Question: I'm in the course of developing a metronome for iPad. I'm using for the metronomeArm animation, for sound and a for dragging the metronomeWeight on the metronomeArm.
My problem is that I don't know how to update the bpm by dragging the weight using the pan. For now I have this : 'metronomeWeight.center.y' is 240 and the default bpm for this position is 80.The weight goes from top 140 to a maximum of 450. I have implemented this method but it is not correct :
'''
-(void)updateBPM
{
CGFloat weightYPosition = metronomeWeight.center.y;
NSUInteger newBPM = (weightYPosition/3);
self.bpm = newBPM;
}
'''
'''
-(void)handlePan:(UIPanGestureRecognizer*)gesture
{
CGPoint translation = [gesture translationInView:metronomeArm];
CGPoint location = [gesture locationInView:metronomeArm];
NSLog(@"miscarea pe oy are valoare de: %f", location.y);
CGPoint newCenter = CGPointMake(metronomeArm.frame.size.width/2, gesture.view.center.y + translation.y );
if (newCenter.y >= 140 && newCenter.y <= 450)
{
gesture.view.center = newCenter;
[gesture setTranslation:CGPointZero inView:metronomeArm];
[self updateBPMFromWeightLocation];
tempoLabel.text = [NSString stringWithFormat:@"%d", self.bpm];
NSLog(@"metronomeWeight position : %f ",metronomeWeight.center.y);
}
}
'''
The sound and animation update but not as desired, meaning that the lower limit bpm should be 225 and the upper one should be 1. In my case they are 150 and 46 respectively.
My calculations are not good, so it will be fantastic if you can help me solve this problem... I have looked at apple's metronome project for days and can't understand how they do this...
Thanks
'''
-(void)updateBPMFromWeightLocation
{
CGFloat weightYPosition = metronomeWeight.center.y;
float lengthInM = ((weightYPosition - 140) * 0.<PHONE>);
float time = 2 * M_PI * sqrt(lengthInM / 9.8);
NSUInteger newBPM = floor(60.0 / time);
self.bpm = newBPM;
}
'''
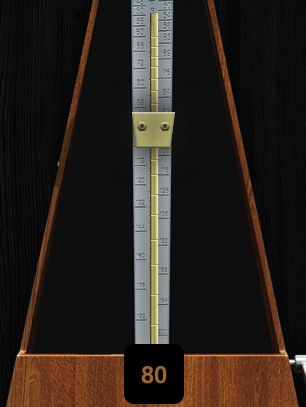
Answer: From my understanding of physics and calculus, the equation for the period of a pendulum is T=2pi sqrt(l/g) where T is time in seconds, l is length in meters, and g is gravity.
You are picking a base point of 290 (pixels) and a BPM of 120. A BPM of 120 converts to a period of .5 seconds. So T = .5. Solving the equation you get .062 for l, or 6.2cm.
But your length is not in cm it is in pixels s now you have to convert it. Since your range is from 140 to 350, your zero point is 350. So first you take 350 - 390 to get an offset of 60. Now create your equation of 60pixels * k = .062 so your k = .001033
Your final function should read
'''
-(void)updateBPM
{
CGFloat weightYPosition = metronomeWeight.center.y;
float lengthInM = ((350 - weightYPosition) * .001033);
float time = 2 * M_PI * sqrt(lengthInM / 9.8);
NSUInteger newBPM = floor(60 / time);
self.bpm = newBPM;
}
'''
or
'''
-(void)updateBPM
{
self.bpm = floor(60 / (2 * M_PI * sqrt(((350 - metronomeWeight.center.y) * .001033) / 9.8)));
}
'''